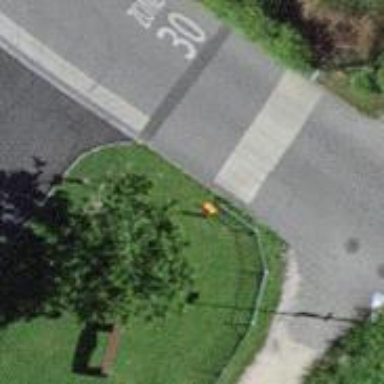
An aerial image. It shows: Aerial marker supported by pole.